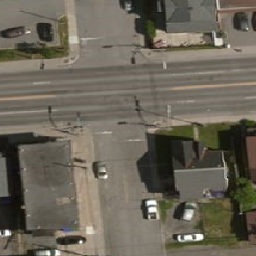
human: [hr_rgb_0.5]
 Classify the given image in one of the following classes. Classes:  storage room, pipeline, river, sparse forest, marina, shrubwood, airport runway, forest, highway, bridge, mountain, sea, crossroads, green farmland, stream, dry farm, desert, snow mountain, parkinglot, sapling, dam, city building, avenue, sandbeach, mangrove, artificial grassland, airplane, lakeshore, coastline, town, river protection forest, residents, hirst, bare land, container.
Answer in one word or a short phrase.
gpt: crossroads